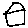
Label: house